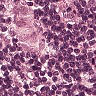
Metastatic tissue present: yes